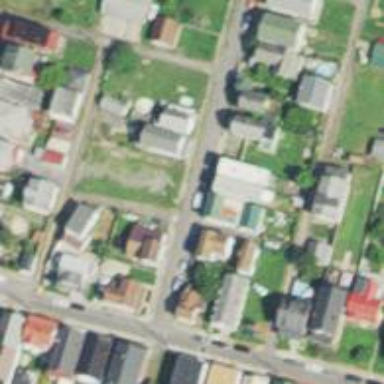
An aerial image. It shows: Alley classified as service road.